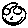
Label: smiley face